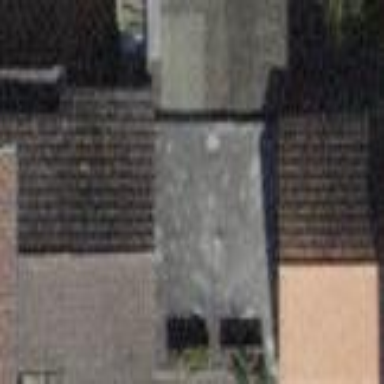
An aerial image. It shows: Garage.